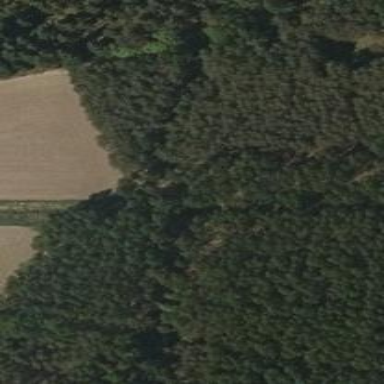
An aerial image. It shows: Natural mix farm surrounded by woodland.